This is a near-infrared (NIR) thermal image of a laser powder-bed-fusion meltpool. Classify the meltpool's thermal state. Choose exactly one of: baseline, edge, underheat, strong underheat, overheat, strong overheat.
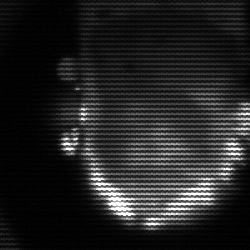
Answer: baseline